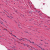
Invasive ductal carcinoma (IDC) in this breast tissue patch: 0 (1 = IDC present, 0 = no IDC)